Question: I'm trying to get the CSS for a Pin Style right. I'm trying to get the exact Pinterest Pin Style, that means that the image is the container/box and below there are the stats...
The Image below shows a Pinterest Pin that i'm trying to make. Does anyone know the Css that is required for the image to Fill the container/box ?
Thank you

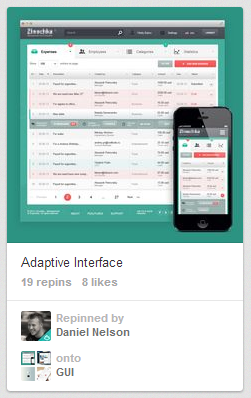
Answer: You just need to make sure your image is the same width as its container element. Set the width on your container to the same width as your image and make sure there is no padding in your container or margins on the top or sides of your image.
'''
<div class="container">
<img width="200">
<div class="meta">
text
</div>
</div>
.container { width: 200px; padding: 0; }
.container img { margin: 0; }
'''
Pinterest's code gets a bit more complex but you can always use an inspector to see what they're doing specifically.